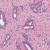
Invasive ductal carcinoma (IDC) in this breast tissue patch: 1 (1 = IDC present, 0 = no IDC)